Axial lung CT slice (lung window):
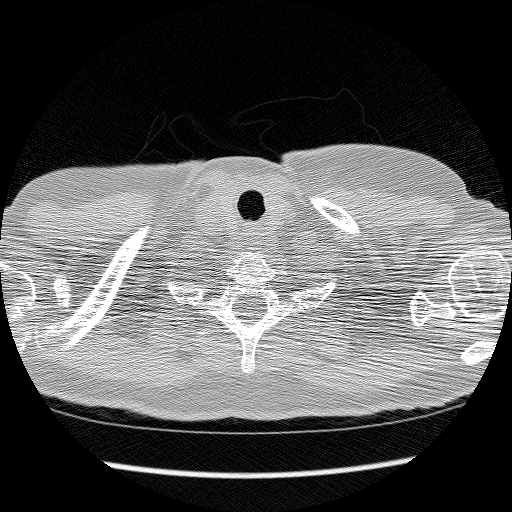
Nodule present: no